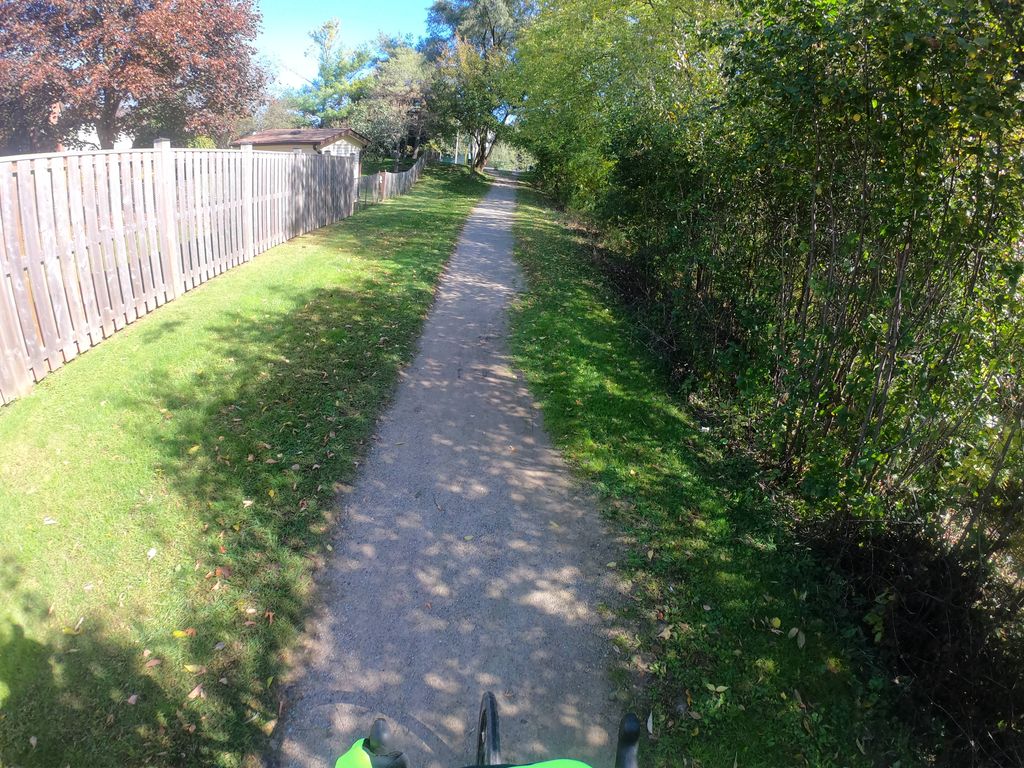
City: kitchener-waterloo